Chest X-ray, PA view. Patient: 72 years old, sex M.
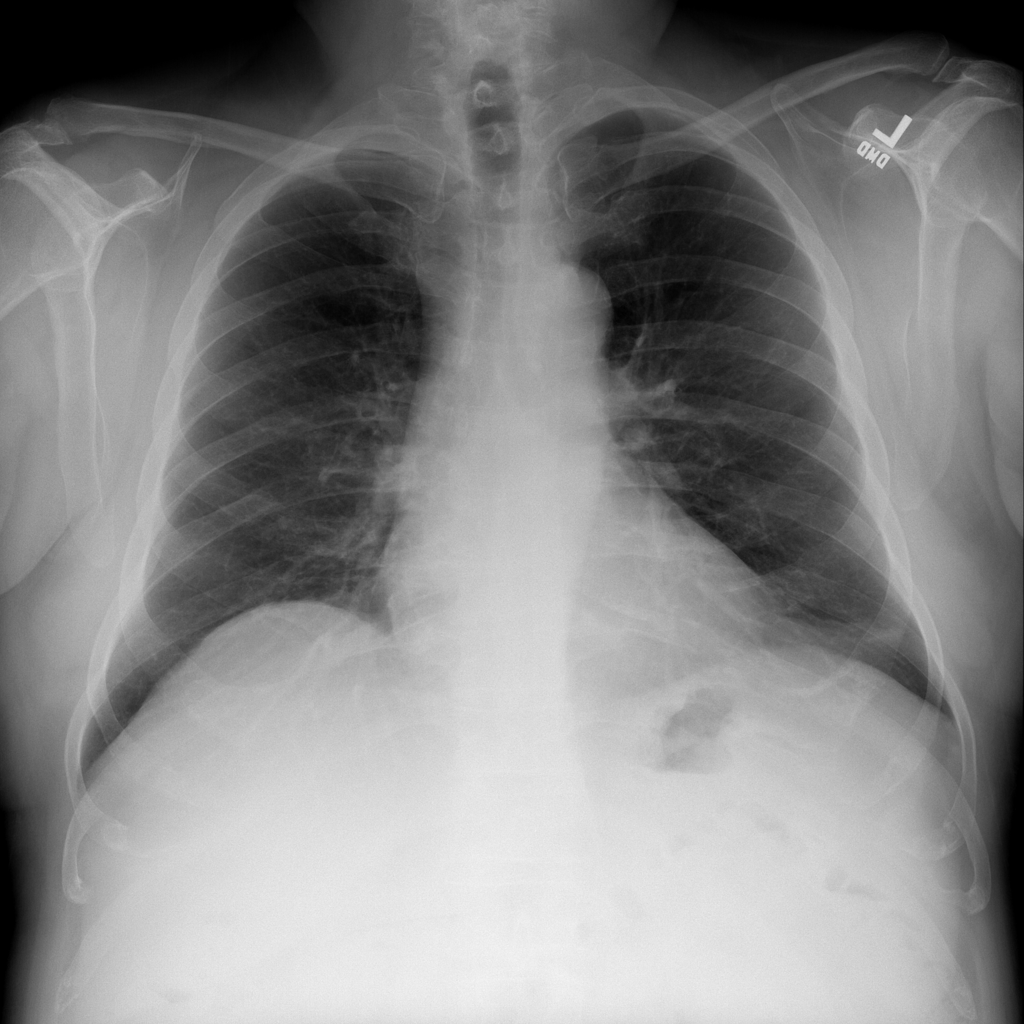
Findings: No Finding